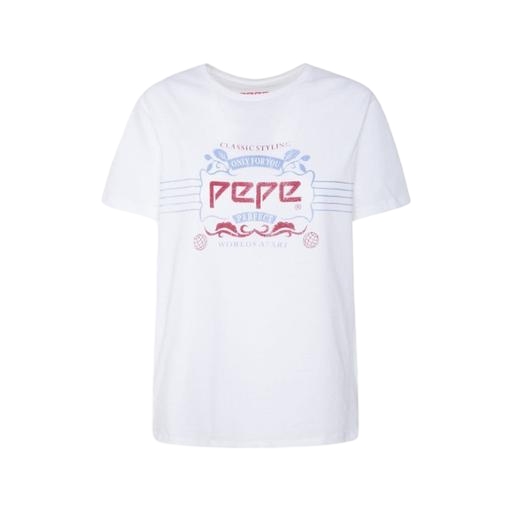
dr pepper tshirt, white polly graphic tee, white peace graphic tee, white background